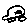
Label: car